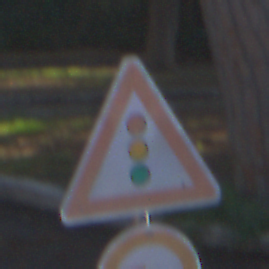
Verkehrszeichen: Lichtzeichenanlage
Zusatzzeichen unten: UeberholverbotKraftfahrzeuge
Umgebung: Outdoor, Suburban
Tageszeit: MorningAfternoon
Wetter: Clear
Licht: Natural
Jahreszeit: NotSpecified
Kontrast: HighContrast